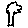
Label: tree